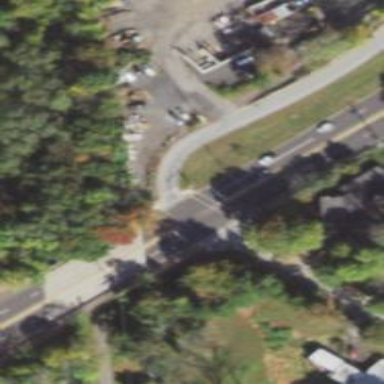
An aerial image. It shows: Marked crossing on the road.